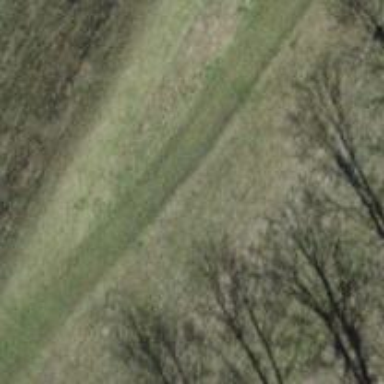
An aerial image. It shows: Unpaved track path.